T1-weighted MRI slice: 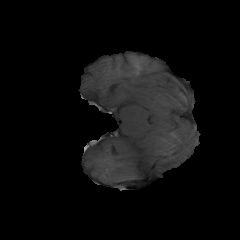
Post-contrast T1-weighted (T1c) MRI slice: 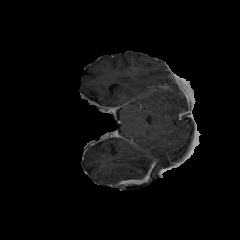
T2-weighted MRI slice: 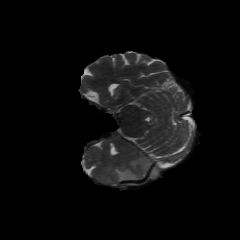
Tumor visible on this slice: yes